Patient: sex M, age 48
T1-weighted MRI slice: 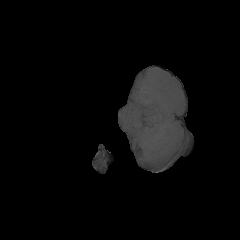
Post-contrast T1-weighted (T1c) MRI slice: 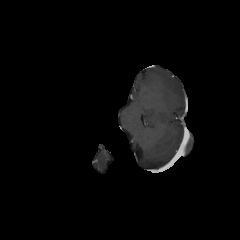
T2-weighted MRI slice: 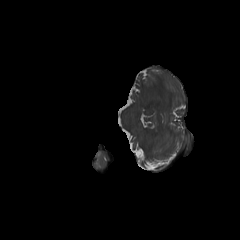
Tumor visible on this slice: no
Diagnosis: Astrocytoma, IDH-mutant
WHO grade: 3